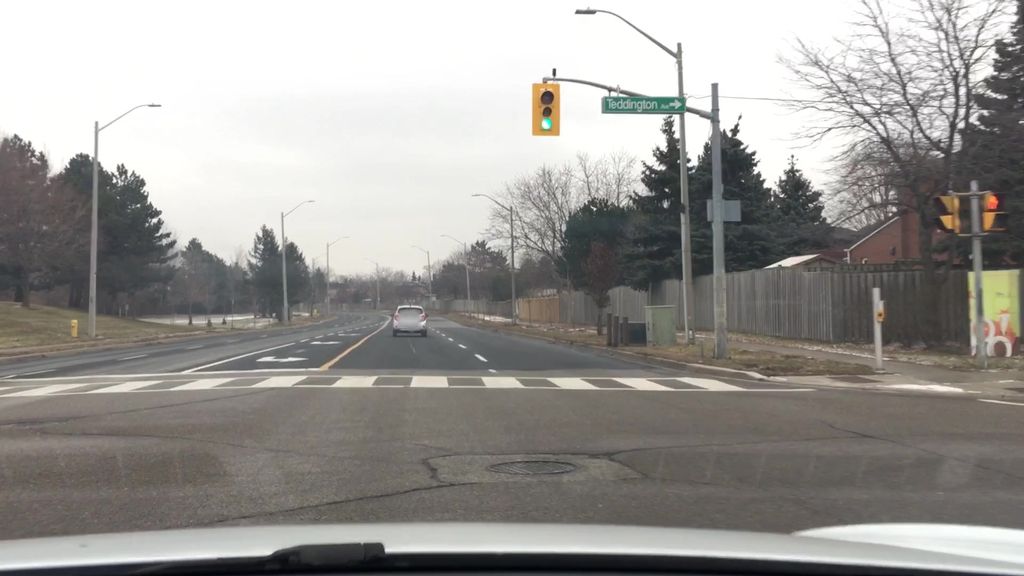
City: toronto